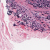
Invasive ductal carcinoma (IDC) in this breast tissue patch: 1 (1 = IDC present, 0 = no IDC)